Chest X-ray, AP view. Patient: 27 years old, sex F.
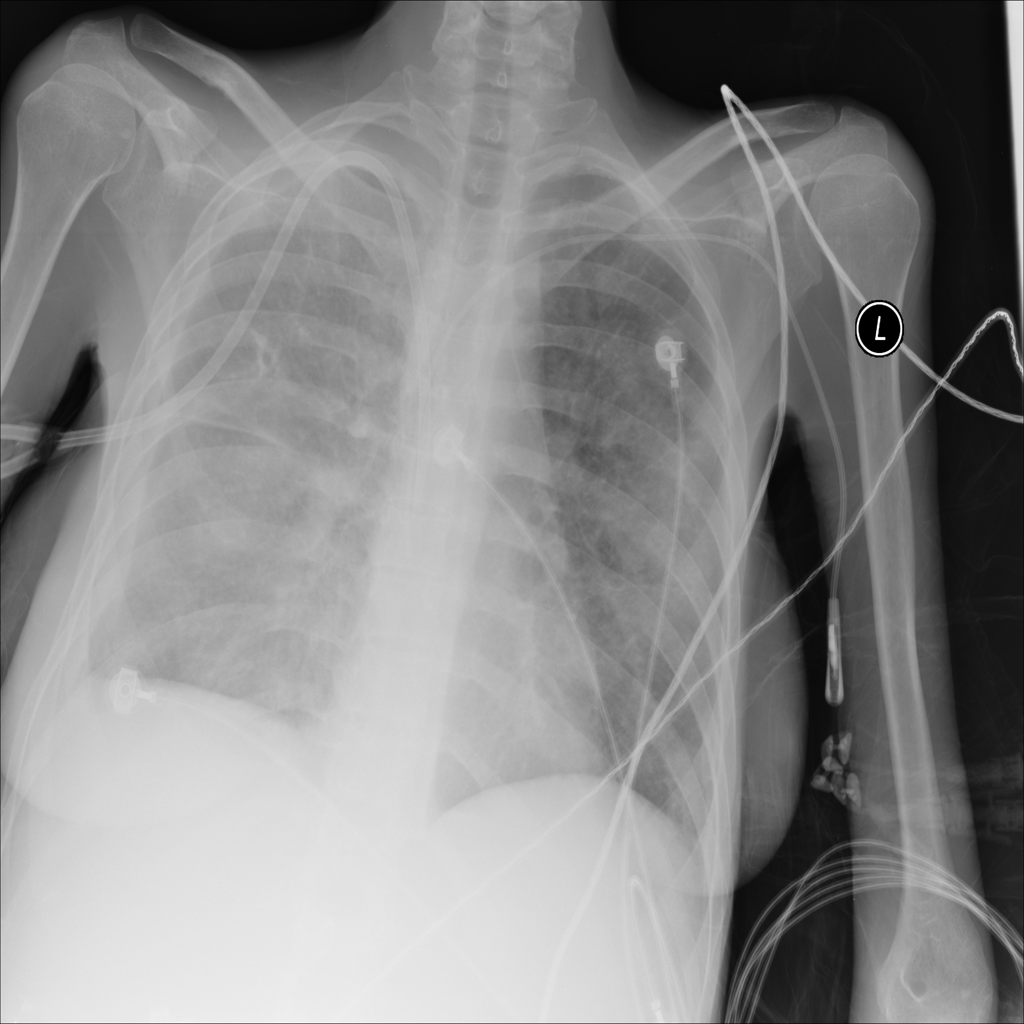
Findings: Effusion, Infiltration